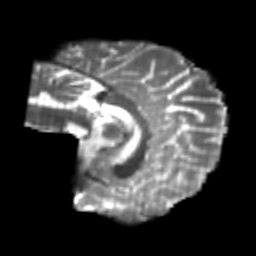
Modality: T2w
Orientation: sagittal
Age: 21
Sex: female
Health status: healthy
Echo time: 0.074 s